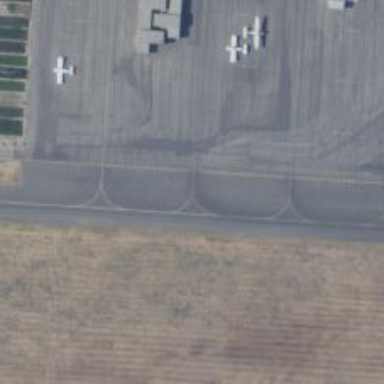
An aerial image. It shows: Image of taxiway at airport.